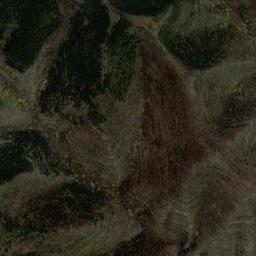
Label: mountain